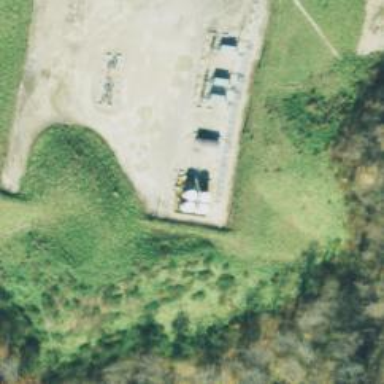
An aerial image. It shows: Storage tank that is man-made.